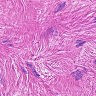
Metastatic tissue present: no